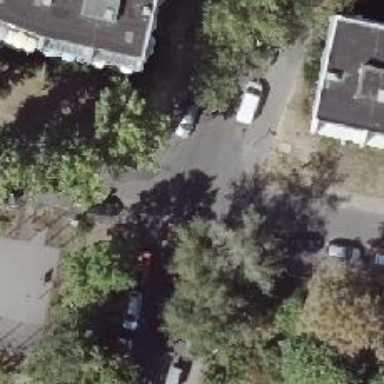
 there is sidewalk with asphalt surface. The parking on the left is parallel and half on the curb."